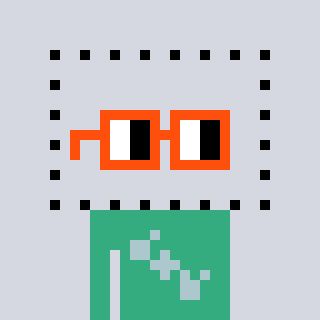
a pixel art character with square orange glasses, a void-shaped head and a teal-colored body on a cool background